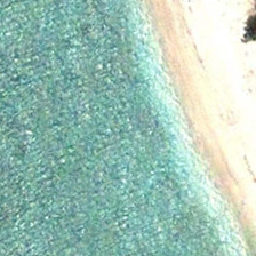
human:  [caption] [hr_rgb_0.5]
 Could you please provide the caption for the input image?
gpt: Big green ocean near yellow beach.

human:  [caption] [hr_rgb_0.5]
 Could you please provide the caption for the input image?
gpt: the sunshine on the beach for out in the sun .

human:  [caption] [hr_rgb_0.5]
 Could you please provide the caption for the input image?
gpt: The sea shone in the sun.

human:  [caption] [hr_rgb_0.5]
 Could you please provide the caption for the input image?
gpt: A large green ocean is near the yellow beach.

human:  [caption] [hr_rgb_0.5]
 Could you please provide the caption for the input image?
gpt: The sea sparkled in the sun.